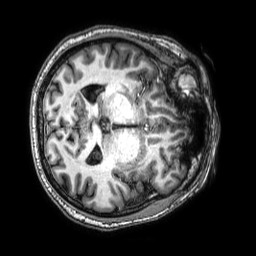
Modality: T1w
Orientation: axial
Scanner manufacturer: philips
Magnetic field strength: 3 T
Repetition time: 0.008 s
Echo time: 0.00356 s